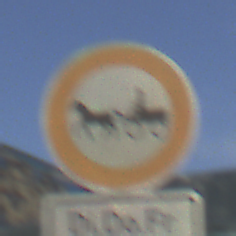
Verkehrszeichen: VerbotGespannfuhrwerke
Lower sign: ZeitangabenMitBeschraenkungAufWochentage3
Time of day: MorningAfternoon
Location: Outdoor (Urban)
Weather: PartlyCloudy
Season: NotSpecified
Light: Natural